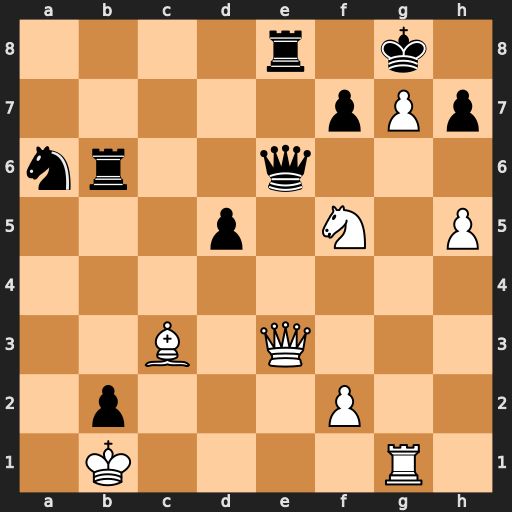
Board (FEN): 4r1k1/5pPp/nr2q3/3p1N1P/8/2B1Q3/1p3P2/1K4R1
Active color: w
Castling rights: -
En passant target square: -
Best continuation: Nh6+ Qxh6 Qxe8#